九年级 · 画法几何学
(本小题 8.0 分)如图是某工件的三视图, 求此工件的全面积.
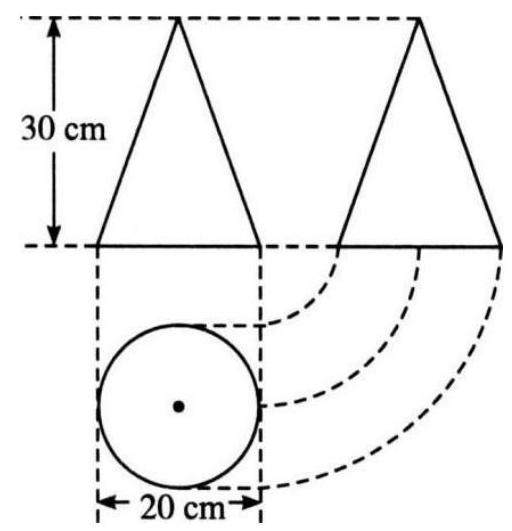
答案: 解: 由三视图可知, 该工件是一个底面半径为 $10 \mathrm{~cm}$, 高为 $30 \mathrm{~cm}$ 的圆锥体,圆锥的母线长为 $\sqrt{30^{2}+10^{2}}=10 \sqrt{10}(\mathrm{~cm})$,

圆锥的侧面积为 $\frac{1}{2} \times 20 \pi \times 10 \sqrt{10}=100 \sqrt{10} \pi\left(\mathrm{cm}^{2}\right)$,

圆锥的底面积为 $10^{2} \pi=100 \pi\left(\mathrm{cm}^{2}\right)$,

所以圆锥的全面积为 $100 \pi+100 \sqrt{10} \pi=100(1+\sqrt{10}) \pi\left(\mathrm{cm}^{2}\right)$.

即工件的全面积为 $100(1+\sqrt{10}) \pi c m^{2}$.

【解析】见答案